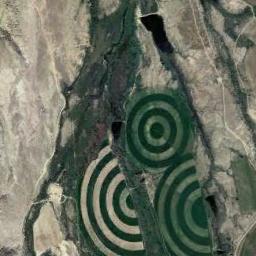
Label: circular_farmland